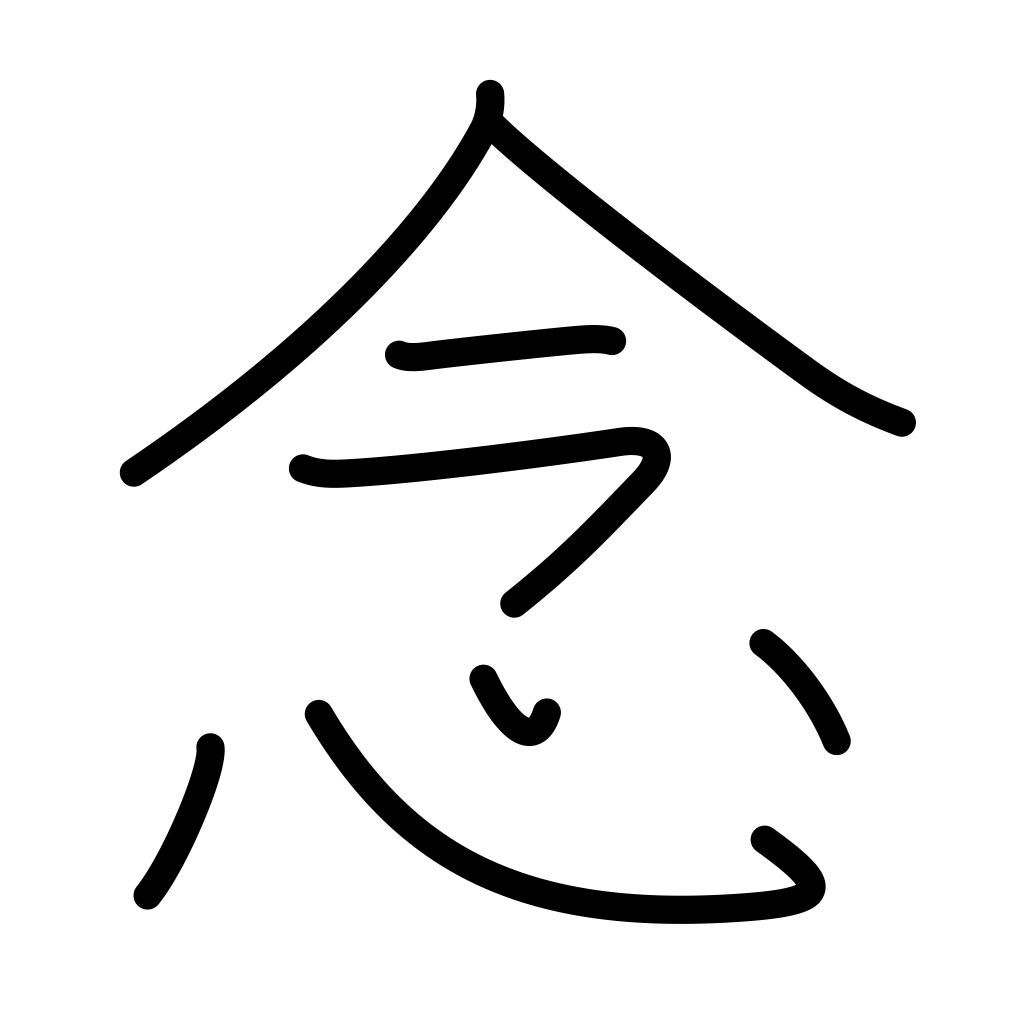
Meaning: wish, sense, idea, thought, feeling, desire, attention